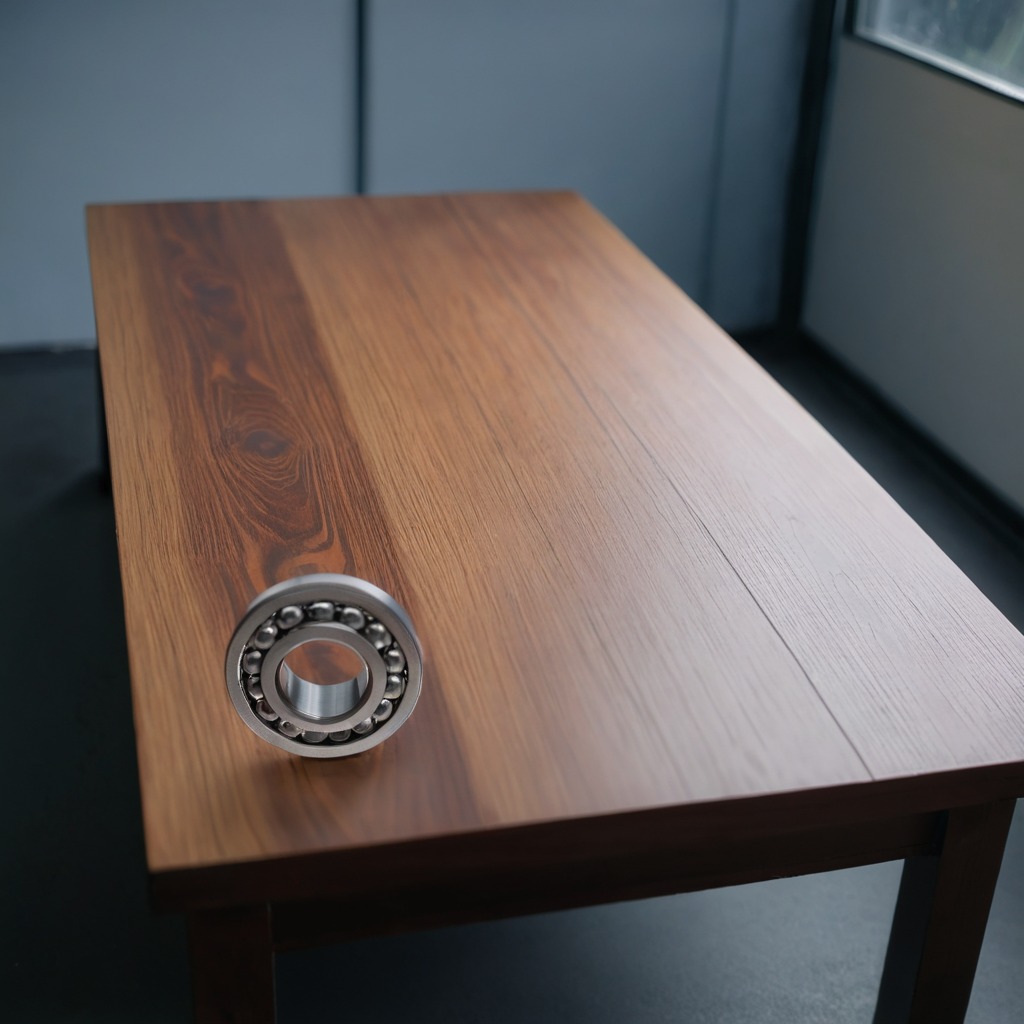
A metal ball bearing is lying on the old table with faint burn marks in a small garage at twilight.